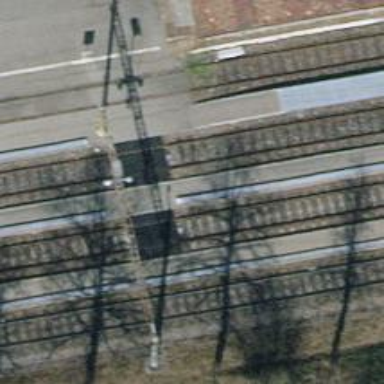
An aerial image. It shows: Crossing for the railway.